Question: I'm write everything according to my book Head First Java
'''
public class SimpleDotComTestDrive{
public static void main(String[] rip ){
SimpleDotCom dot = new SimpleDotCom();
int[] locations ={2,3,4};
dot.setLocationCells(locations);
String userGuess ="2";
String result = dot.checkYourself(userGuess);
}
}
public class SimpleDotCom{
int[] locationCells;
int numOfHits=0;
public void setLocationCells(int[] locs){
locationCells=locs;
}
public String checkYourself(String stringGuess){
int guess= Integer.parseInt(stringGuess);
String result="miss";
for(int cell : locationCells){
if(guess== cell){
result = "hit";
numOfHits++;
break;
}
}
if(numOfHits == locationCells.length){result="Kill";}
System.out.println(result);
return result;
}
}
'''
'''
class SimpleDotCom is public, should be declared in a file named SimpleDotCom.java
'''
AND if i tried to save my file on the SimpleDotCom class i still got error like ename expected(brackets).

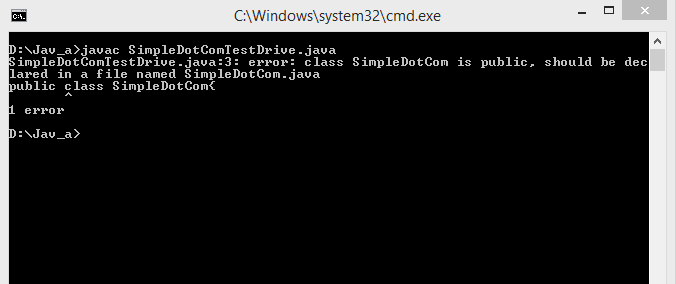
Answer: It is allowed to have only ONE public class in file. The name of .java file should be the same as public class. In your case file should be named as "SimpleDotComTestDrive.java"
There is another issue in your code - you have two public classes. Please remove "public" modifier from one of classes.
OR
You could remove "public" modifier from both classes and name file as you wish.